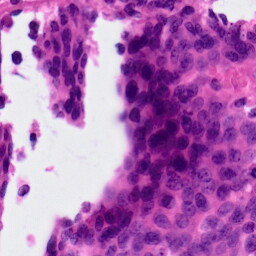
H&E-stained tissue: Ovarian